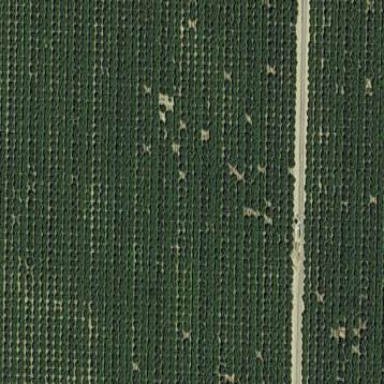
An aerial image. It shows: Orchard.